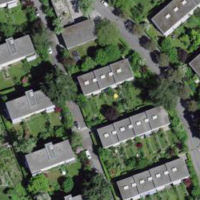
EUNIS habitat code: 55
Species observed at this site:
Certhia brachydactyla
Episyrphus balteatus
Turdus merula
Parus major
Streptopelia decaocto
Pica pica
Fringilla coelebs
Sylvia atricapilla
Passer montanus
Columba palumbus